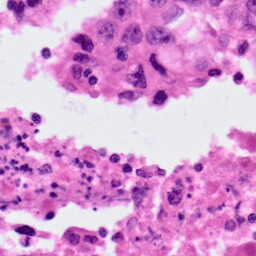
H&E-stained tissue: Lung